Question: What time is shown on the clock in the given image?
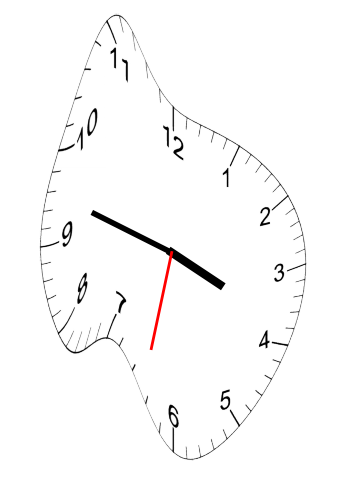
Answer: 03:47:32